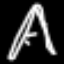
Label: The Eiffel Tower